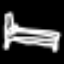
Label: bed